Brain MRI, t2w sequence, axial 2D slice.
Patient: age 35, sex F, weight 95 kg, height 1.95 m
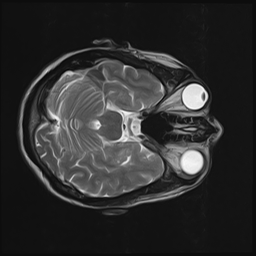